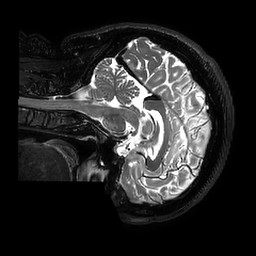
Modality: T2w
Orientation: sagittal
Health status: ill
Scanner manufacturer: philips
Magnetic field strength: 3 T
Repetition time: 2.5 s
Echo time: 0.331 s